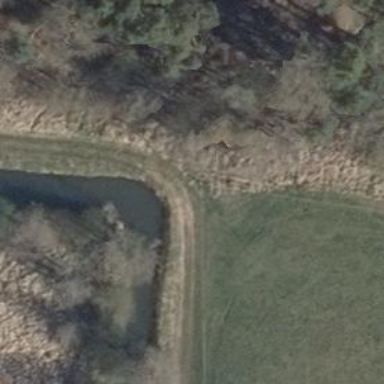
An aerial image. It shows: Grass path.